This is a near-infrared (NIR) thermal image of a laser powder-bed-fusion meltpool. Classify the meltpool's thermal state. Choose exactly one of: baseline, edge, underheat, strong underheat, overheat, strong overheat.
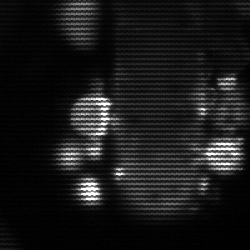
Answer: strong underheat